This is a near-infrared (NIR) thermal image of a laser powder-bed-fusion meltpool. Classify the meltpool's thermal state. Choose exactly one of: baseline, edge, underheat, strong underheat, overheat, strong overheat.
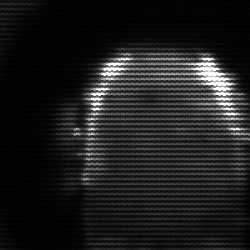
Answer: baseline